Interaction volume radius: 10 \u00c5
Interaction volume height: 10 \u00c5
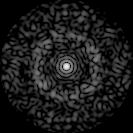
Disorder parameter: 0.8401